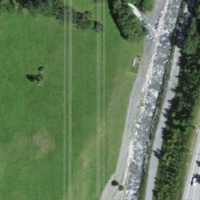
EUNIS habitat code: 54
Species observed at this site:
Muscicapa striata
Aquila chrysaetos